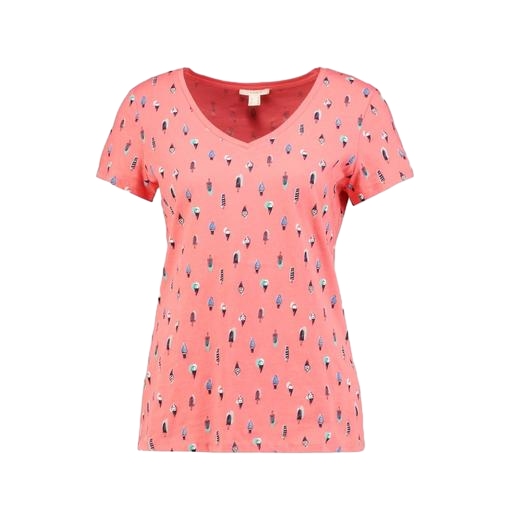
red plus size printed t-shirt only macy, red pima anchor-print t-shirt only macy, red printed t-shirt only macy, white background